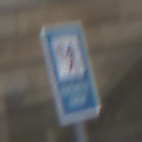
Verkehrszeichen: Verkehrshelfer
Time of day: Midday
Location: Outdoor (Urban)
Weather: Overcast
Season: NotSpecified
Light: Natural